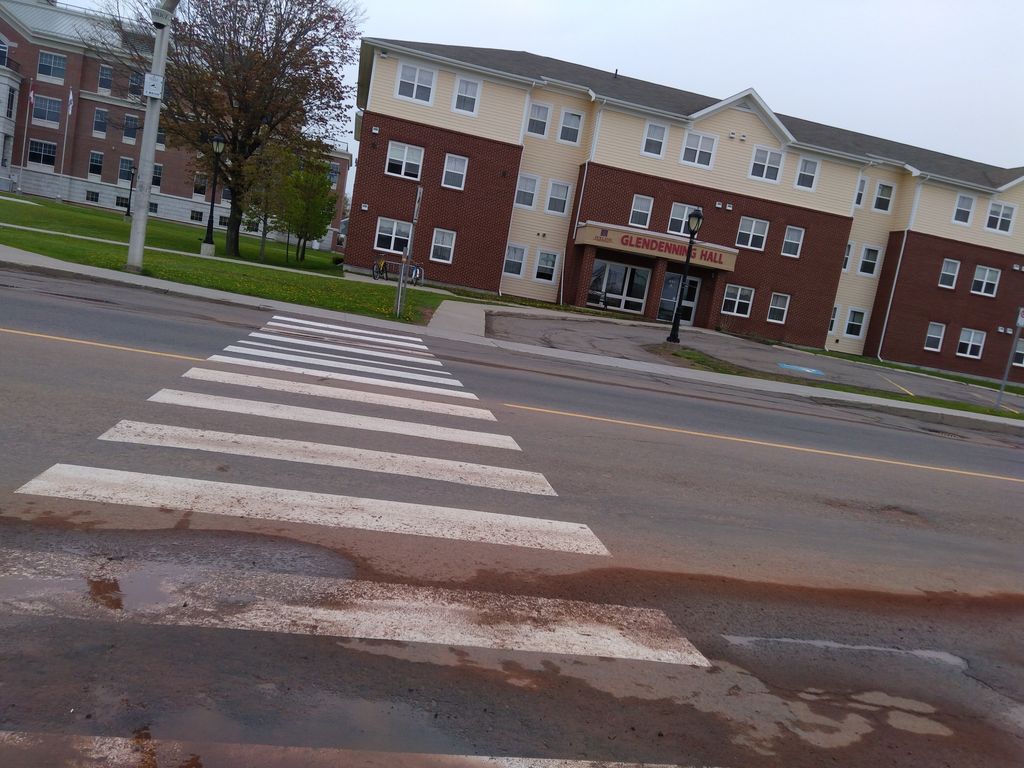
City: charlottetown